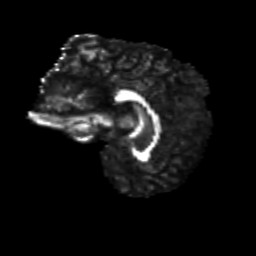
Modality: FA
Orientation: sagittal
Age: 42
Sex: female
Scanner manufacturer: siemens
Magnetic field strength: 3 T
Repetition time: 8.6 s
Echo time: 0.095 s